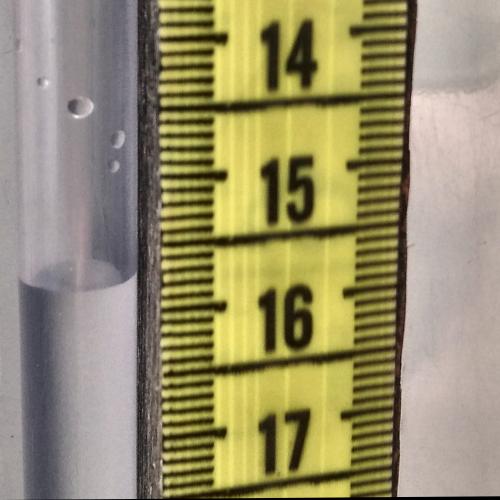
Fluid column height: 15.7 cm